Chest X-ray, AP view. Patient: 53 years old, sex M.
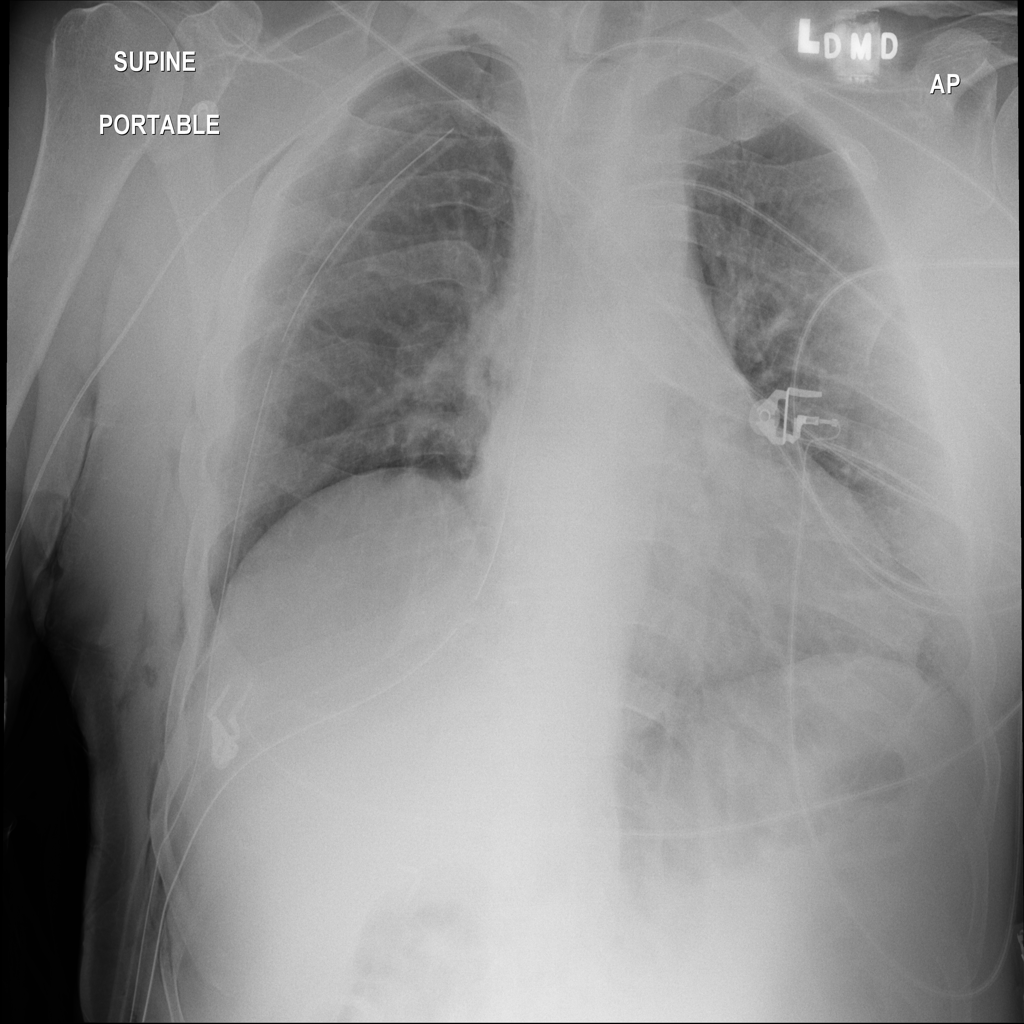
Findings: Mass, Pneumothorax